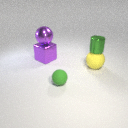
large yellow rubber sphere below small green metal cylinder